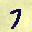
Label: 7